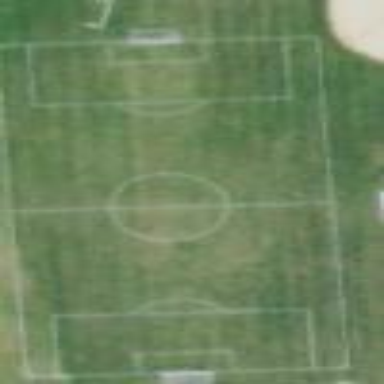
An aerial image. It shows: Soccer pitch for outdoor sports and leisure activities.